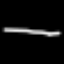
Label: line